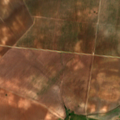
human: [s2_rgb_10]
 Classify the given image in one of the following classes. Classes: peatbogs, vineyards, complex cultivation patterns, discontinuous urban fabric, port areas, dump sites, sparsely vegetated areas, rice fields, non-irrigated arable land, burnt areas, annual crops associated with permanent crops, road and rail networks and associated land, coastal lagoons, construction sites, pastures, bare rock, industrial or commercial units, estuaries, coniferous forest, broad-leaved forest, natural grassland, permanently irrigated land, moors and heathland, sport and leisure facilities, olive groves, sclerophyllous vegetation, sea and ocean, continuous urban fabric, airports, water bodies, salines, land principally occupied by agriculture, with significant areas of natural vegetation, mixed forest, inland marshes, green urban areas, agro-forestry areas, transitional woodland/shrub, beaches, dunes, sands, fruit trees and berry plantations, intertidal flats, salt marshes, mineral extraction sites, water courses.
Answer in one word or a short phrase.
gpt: continuous urban fabric